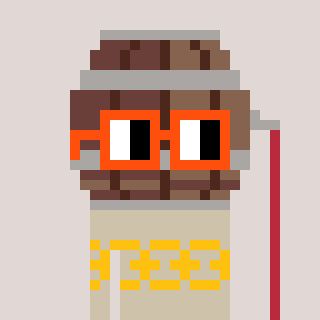
a pixel art character with square orange glasses, a wine barrel-shaped head and a bege-colored body on a warm background